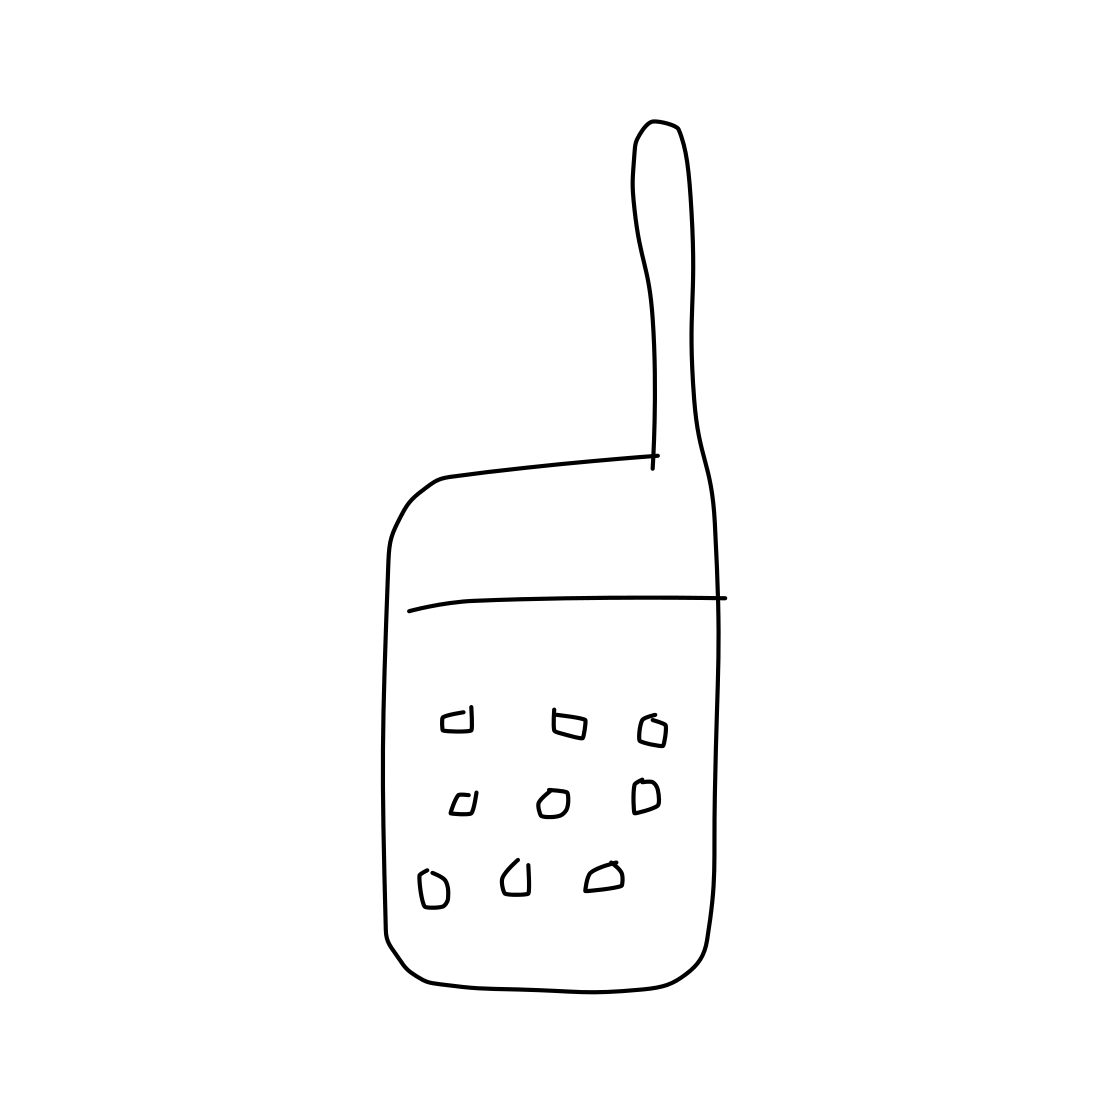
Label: walkie talkie